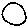
Label: moon